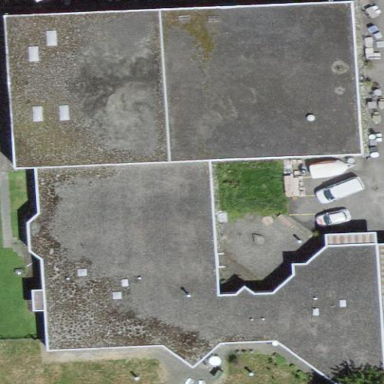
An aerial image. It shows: Industrial building with flat roof.